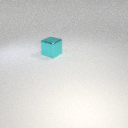
large cyan metal cube